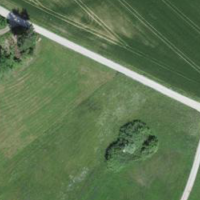
EUNIS habitat code: 52
Species observed at this site:
Urtica dioica